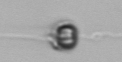
Label: Apedinella